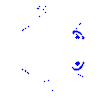
Particle: electron